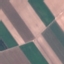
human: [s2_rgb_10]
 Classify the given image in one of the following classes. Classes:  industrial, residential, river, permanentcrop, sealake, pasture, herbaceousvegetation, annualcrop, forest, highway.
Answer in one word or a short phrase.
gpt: AnnualCrop